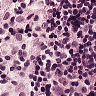
Metastatic tissue present: no